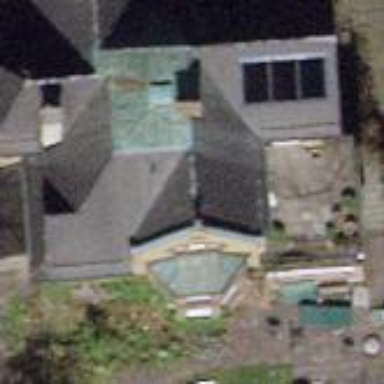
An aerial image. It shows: Building with tile roof.